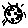
Label: moon